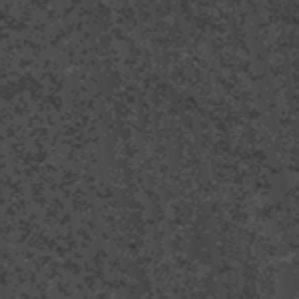
Label: frost